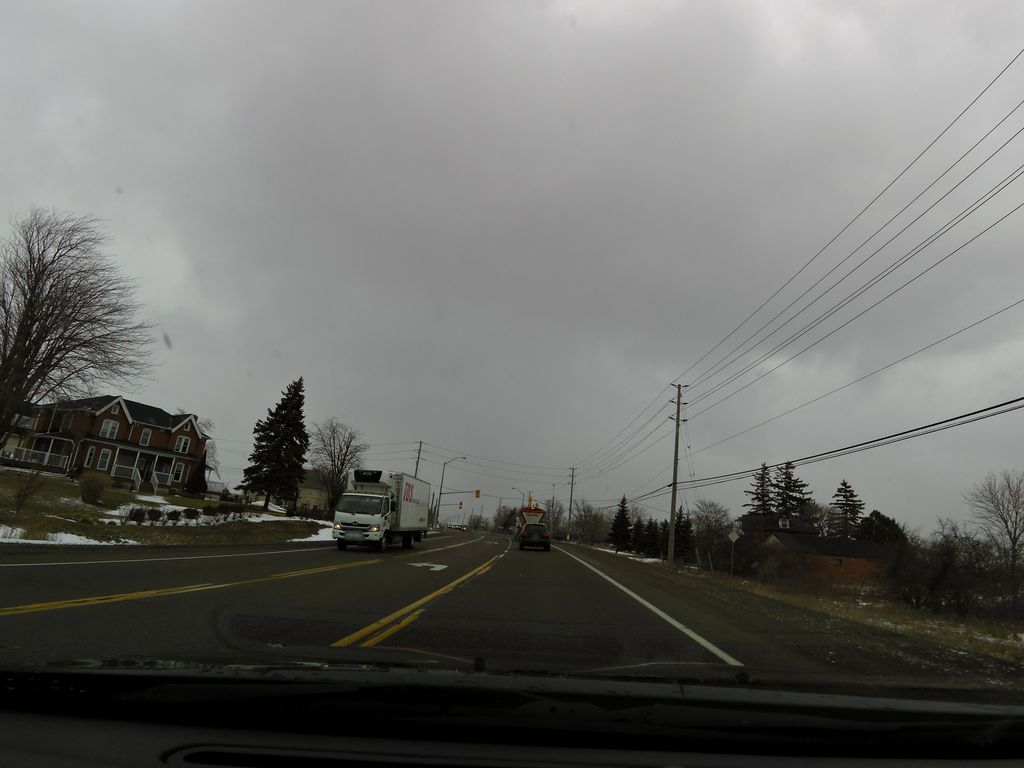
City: hamilton